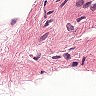
Metastatic tissue present: no